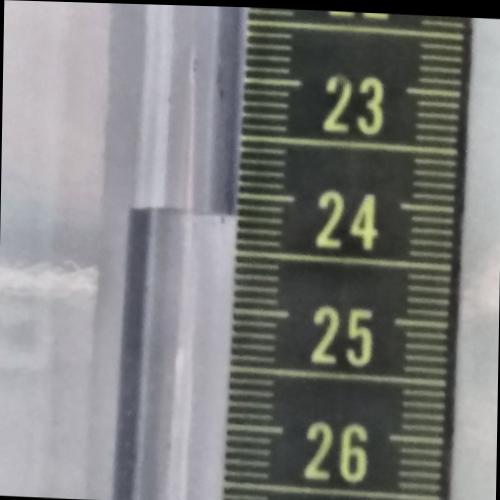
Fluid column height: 24.2 cm